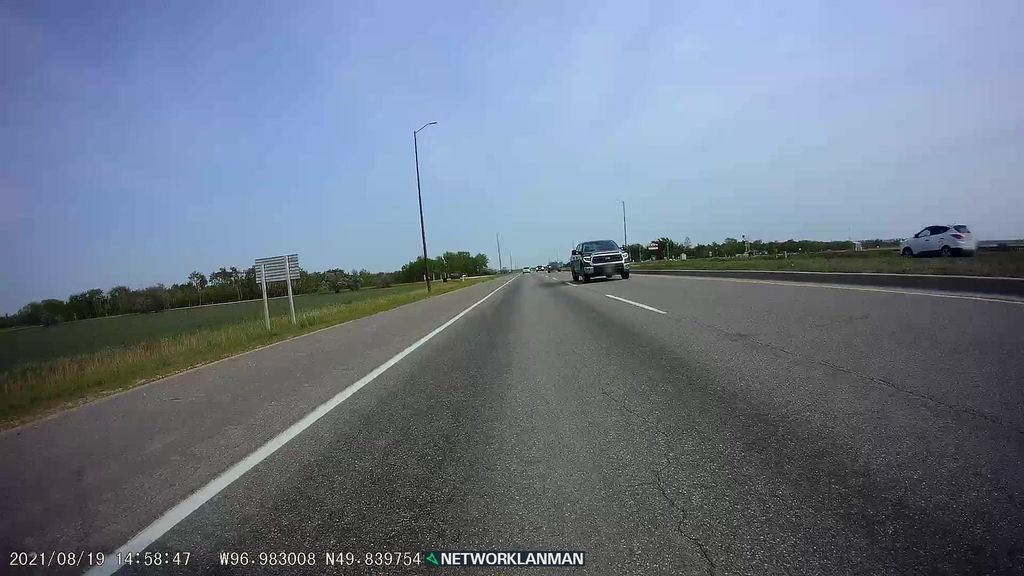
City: winnipeg